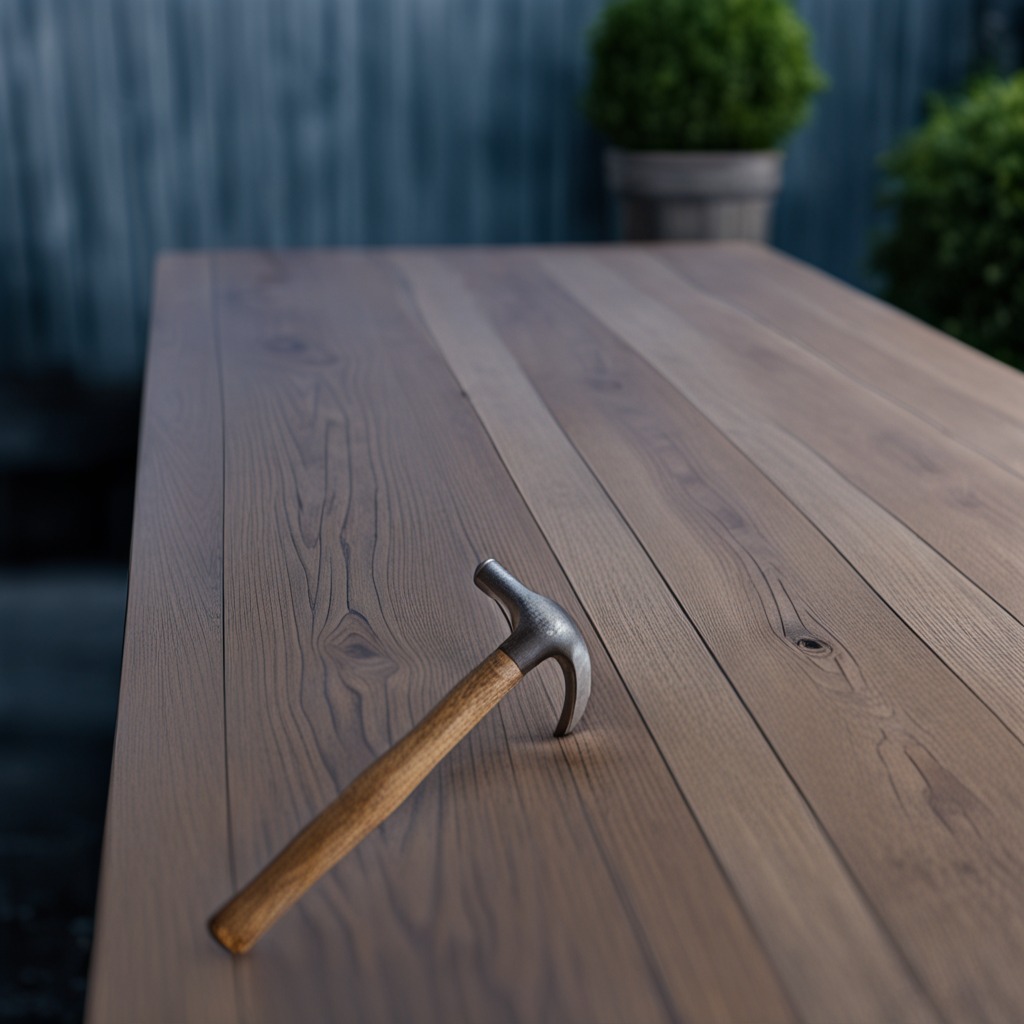
A hammer lies on the table in the garage at twilight.